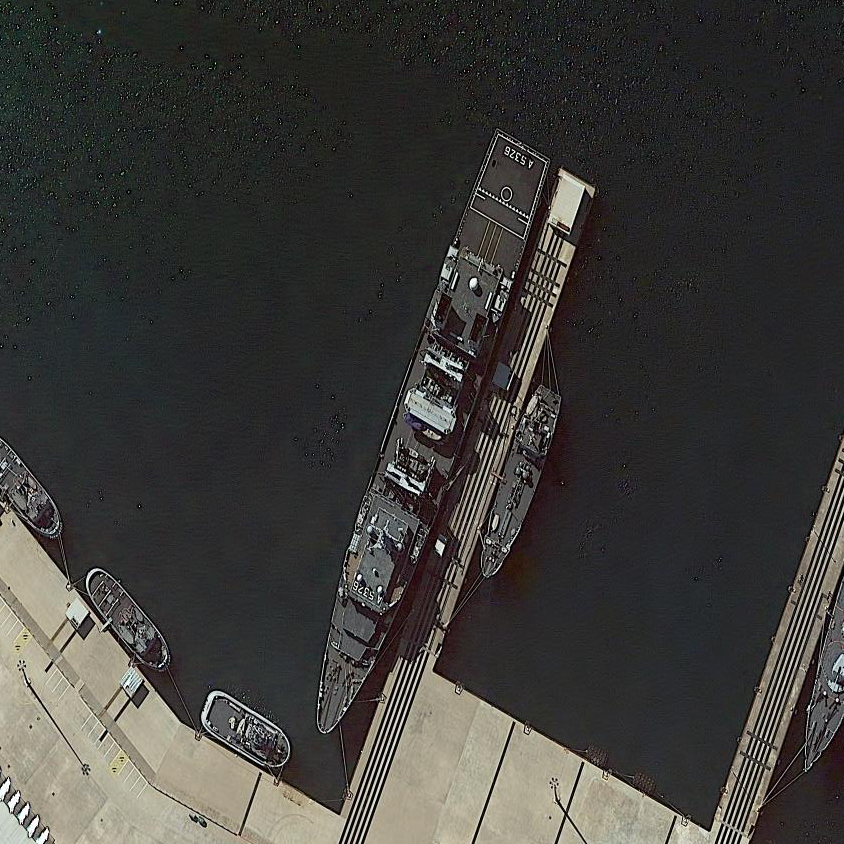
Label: destroyer